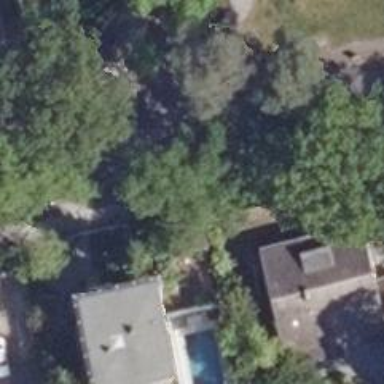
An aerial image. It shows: Single tag "natural: tree."